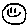
Label: smiley face